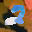
Label: 2